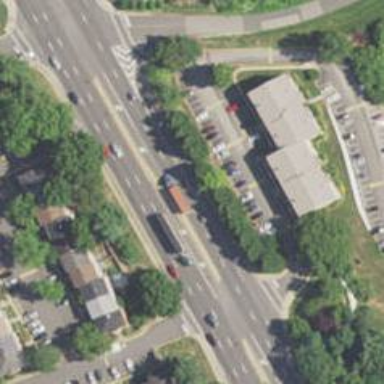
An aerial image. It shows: This image shows trunk highway that functions as expressway.